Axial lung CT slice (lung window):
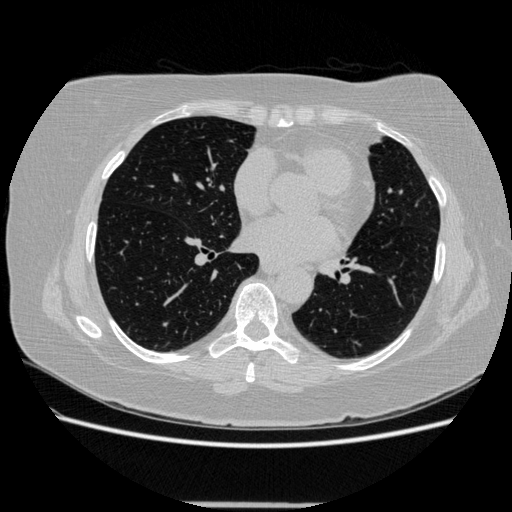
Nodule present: no